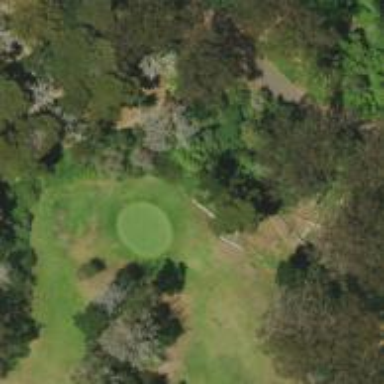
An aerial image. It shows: View of golf hole.